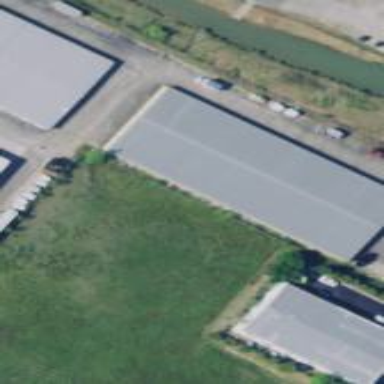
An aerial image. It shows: Building used for storage rental.